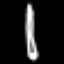
Label: pencil